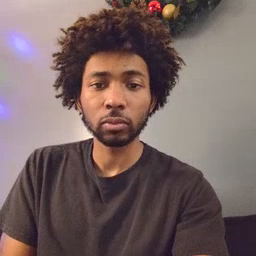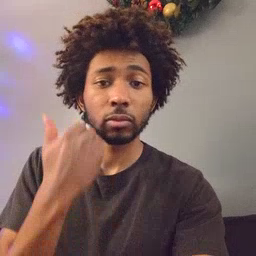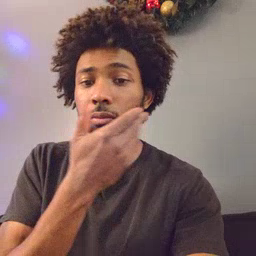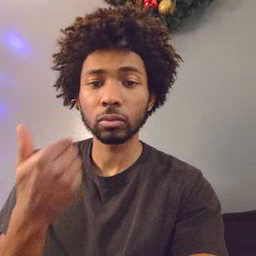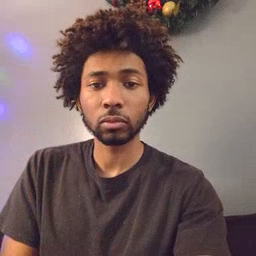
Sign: napkin